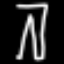
Label: pants